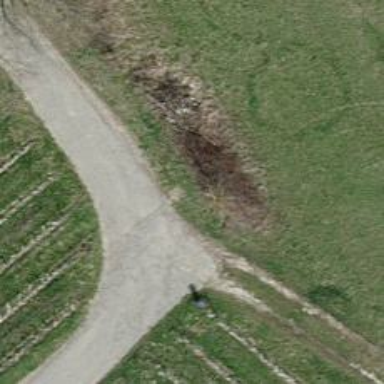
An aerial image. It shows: Path covered in grass.